Here is the time-frequency representation (spectrogram) of a rolling-element bearing's vibration measurement. Diagnose the bearing from this image, choosing from: normal, inner_race, outer_race, ball.
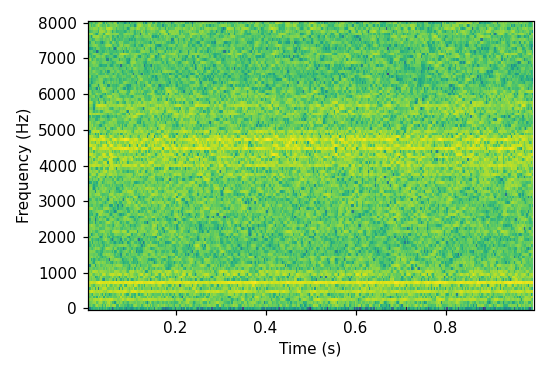
Answer: outer_race